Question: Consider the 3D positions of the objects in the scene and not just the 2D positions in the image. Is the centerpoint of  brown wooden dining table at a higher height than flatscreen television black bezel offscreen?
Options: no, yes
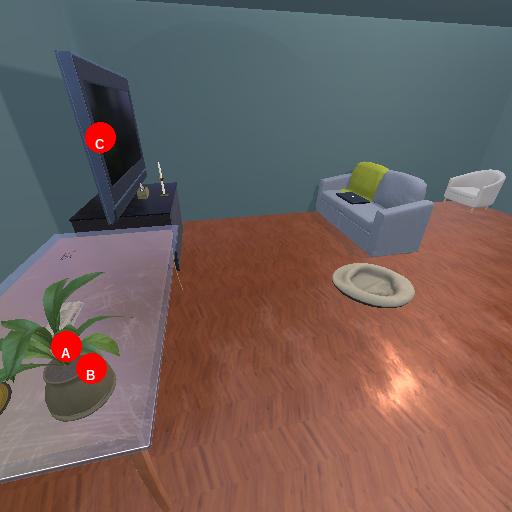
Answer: no